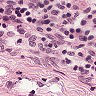
Metastatic tissue present: no